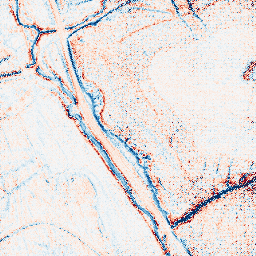
Category: edge_preserving
Decomposition family: anisotropic_diffusion
Decomposition parameters: iterations: 20
kappa: 50
gamma: 0.1
Upsampling method: regularized
Upsampling parameters: scale: 4
lambda_reg: 0.1
Upsampling scale: 4